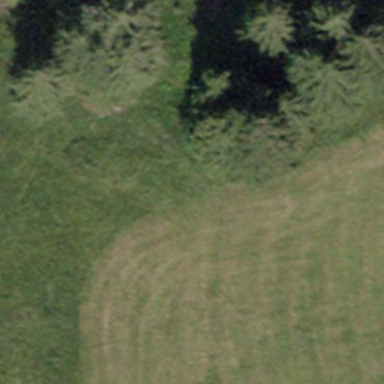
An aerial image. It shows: Forest area.